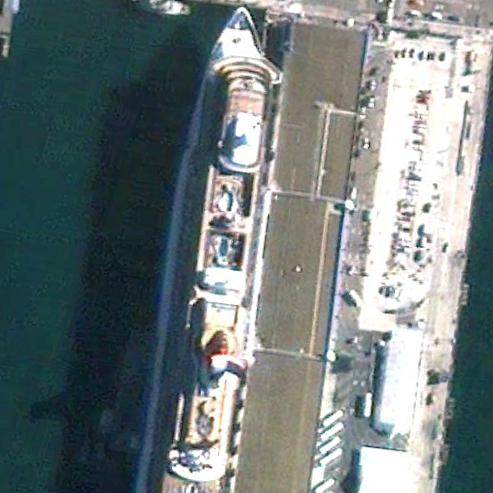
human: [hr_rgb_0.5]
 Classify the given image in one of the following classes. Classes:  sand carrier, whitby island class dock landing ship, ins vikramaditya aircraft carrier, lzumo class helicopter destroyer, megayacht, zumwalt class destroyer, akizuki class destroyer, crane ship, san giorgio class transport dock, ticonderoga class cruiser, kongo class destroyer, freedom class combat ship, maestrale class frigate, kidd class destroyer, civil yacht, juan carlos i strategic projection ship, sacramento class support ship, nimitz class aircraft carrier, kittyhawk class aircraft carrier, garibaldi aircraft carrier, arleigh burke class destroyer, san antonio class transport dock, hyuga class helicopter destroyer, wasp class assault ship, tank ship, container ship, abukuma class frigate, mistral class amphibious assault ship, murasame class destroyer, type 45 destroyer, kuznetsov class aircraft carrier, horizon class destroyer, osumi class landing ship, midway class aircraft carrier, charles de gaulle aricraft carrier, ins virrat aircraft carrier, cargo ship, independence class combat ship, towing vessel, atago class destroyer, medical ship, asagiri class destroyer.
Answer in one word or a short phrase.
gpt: Medical ship